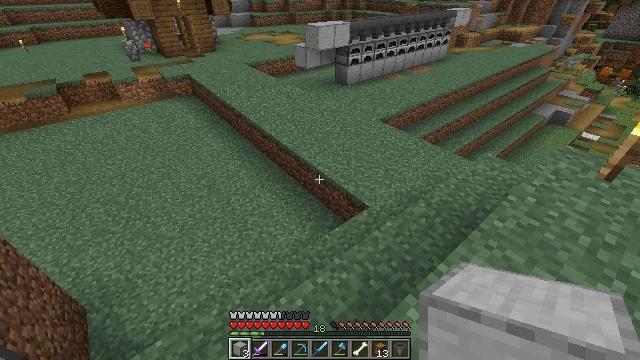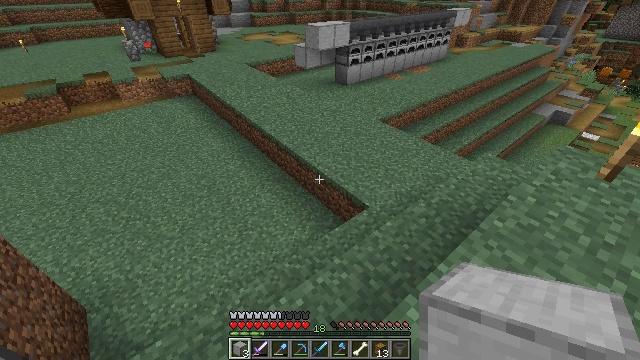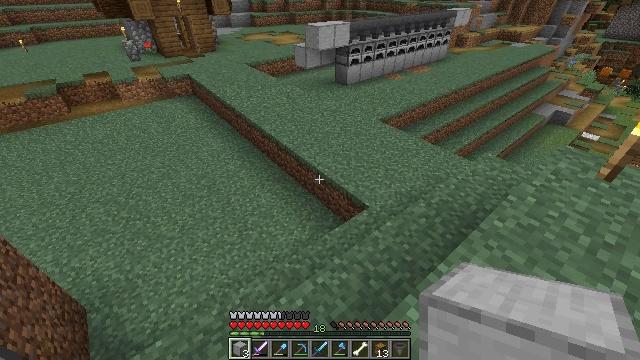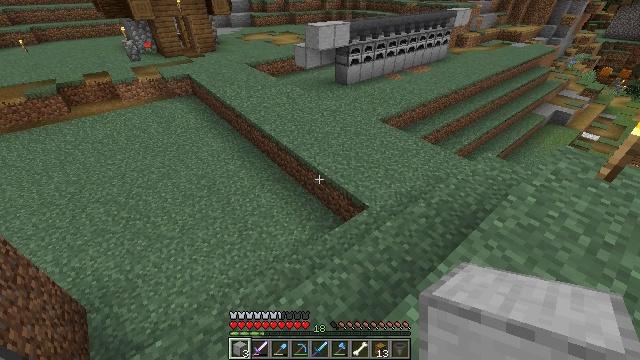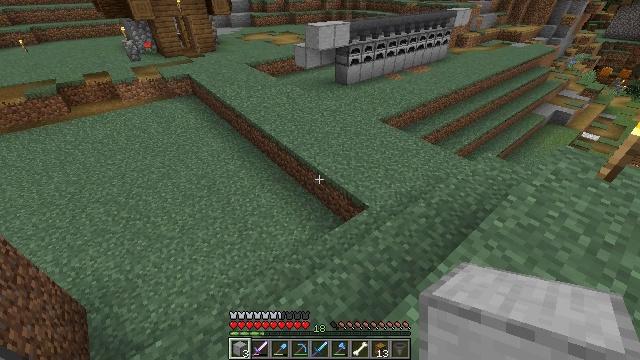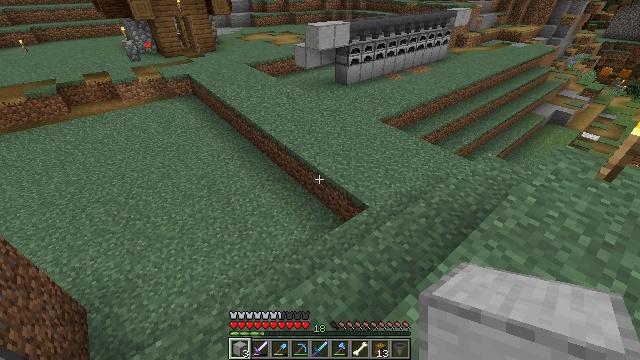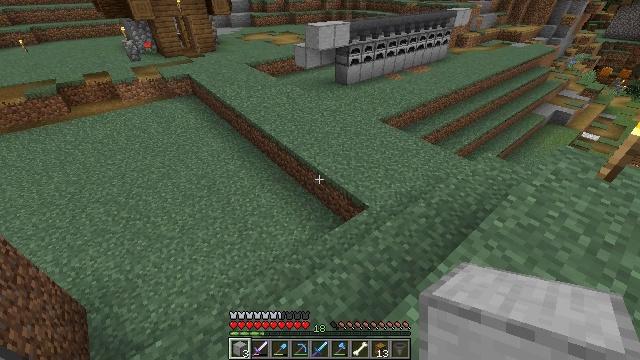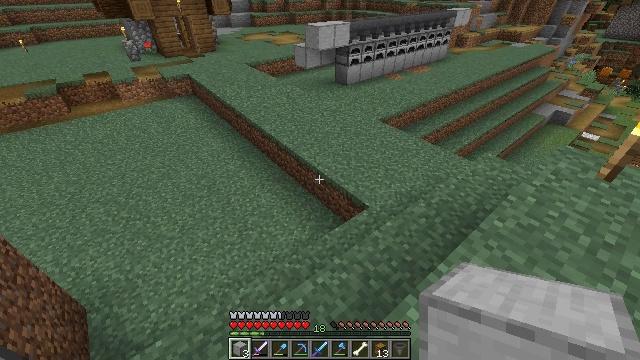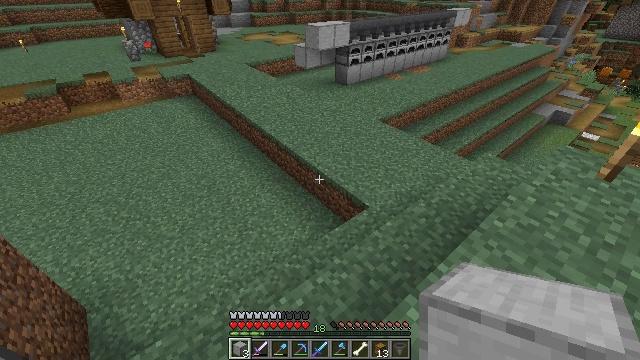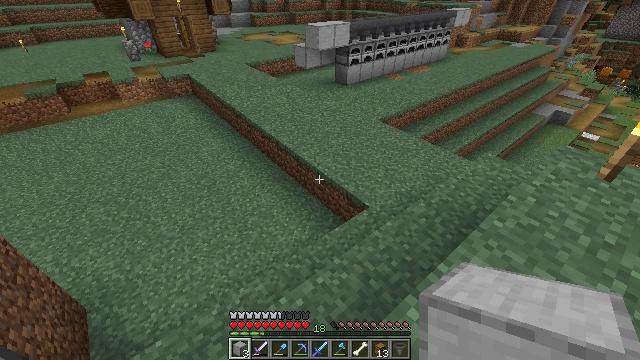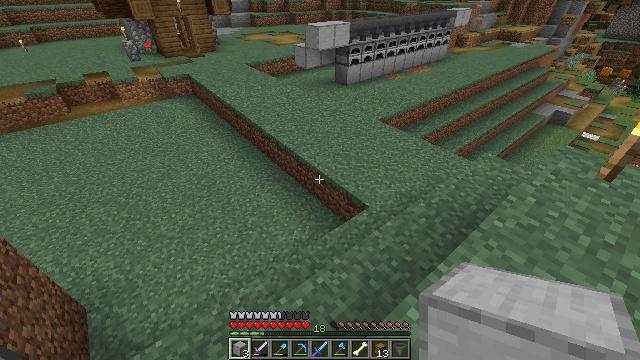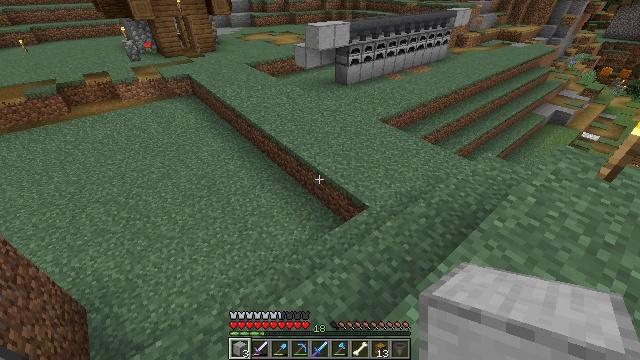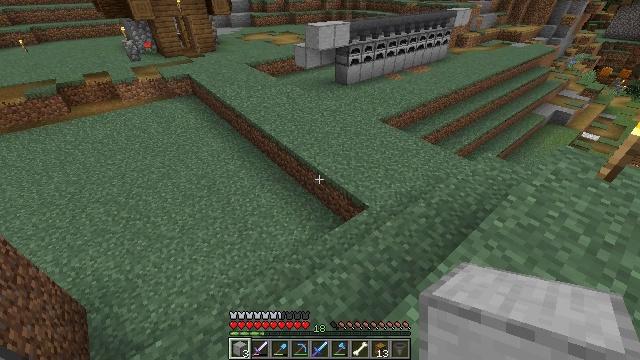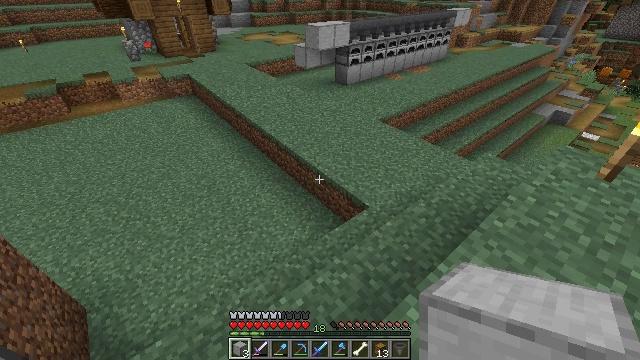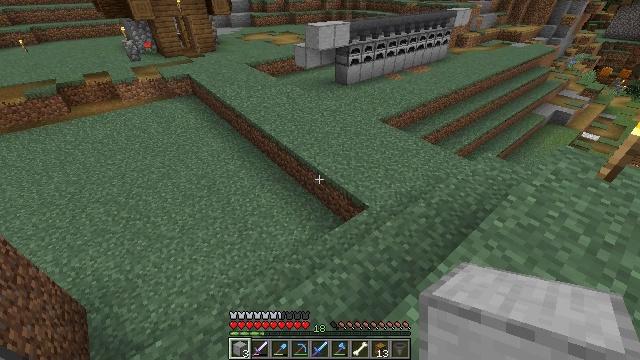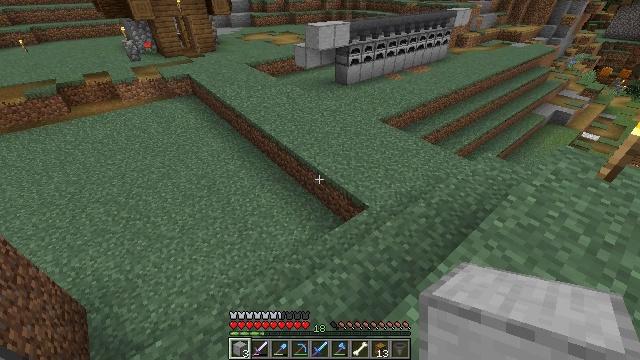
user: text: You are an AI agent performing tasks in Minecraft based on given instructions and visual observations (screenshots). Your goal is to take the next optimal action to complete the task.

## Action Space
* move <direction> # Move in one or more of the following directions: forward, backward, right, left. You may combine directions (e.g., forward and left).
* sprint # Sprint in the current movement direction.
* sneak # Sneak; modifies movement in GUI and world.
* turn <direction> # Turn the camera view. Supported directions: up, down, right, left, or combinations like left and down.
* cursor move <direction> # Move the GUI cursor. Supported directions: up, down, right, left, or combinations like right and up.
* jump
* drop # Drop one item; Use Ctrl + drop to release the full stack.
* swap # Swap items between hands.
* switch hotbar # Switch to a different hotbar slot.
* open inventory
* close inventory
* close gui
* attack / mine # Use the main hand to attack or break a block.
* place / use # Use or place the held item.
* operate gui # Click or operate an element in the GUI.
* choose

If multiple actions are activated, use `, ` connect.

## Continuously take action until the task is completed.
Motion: motion action
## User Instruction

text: Turn regular stone into smooth stone by smelting in the furnace.
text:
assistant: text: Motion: no_op
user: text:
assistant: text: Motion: no_op
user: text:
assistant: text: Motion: no_op
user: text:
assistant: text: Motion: no_op
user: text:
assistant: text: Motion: no_op
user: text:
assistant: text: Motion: no_op
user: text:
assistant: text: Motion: no_op
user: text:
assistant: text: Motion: no_op
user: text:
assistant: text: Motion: no_op
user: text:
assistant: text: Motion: no_op
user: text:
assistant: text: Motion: no_op
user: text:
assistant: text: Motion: no_op
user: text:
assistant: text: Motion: no_op
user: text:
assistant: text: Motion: no_op
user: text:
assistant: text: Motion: no_op
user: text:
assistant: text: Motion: no_op
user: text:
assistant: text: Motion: no_op
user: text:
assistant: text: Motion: no_op
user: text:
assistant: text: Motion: no_op
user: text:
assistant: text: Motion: no_op
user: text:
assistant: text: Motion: no_op
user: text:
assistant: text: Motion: no_op
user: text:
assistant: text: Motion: no_op
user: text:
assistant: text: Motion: no_op
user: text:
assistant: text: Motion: no_op
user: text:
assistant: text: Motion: no_op
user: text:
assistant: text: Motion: no_op
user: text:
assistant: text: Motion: no_op
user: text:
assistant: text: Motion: no_op
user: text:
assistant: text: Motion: no_op